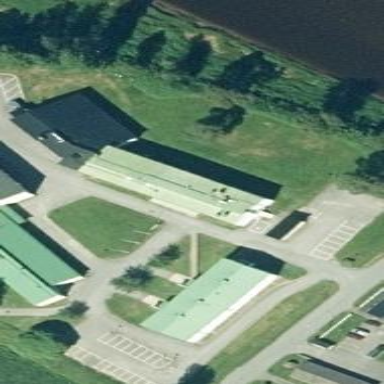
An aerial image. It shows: School building.